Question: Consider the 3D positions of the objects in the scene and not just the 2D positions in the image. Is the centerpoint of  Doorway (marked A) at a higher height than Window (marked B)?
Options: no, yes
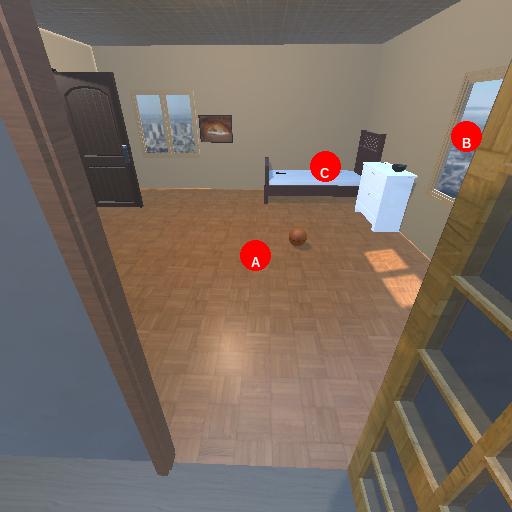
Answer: no